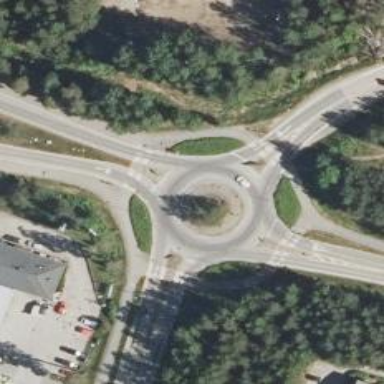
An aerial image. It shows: Uncontrolled crossing on the road.